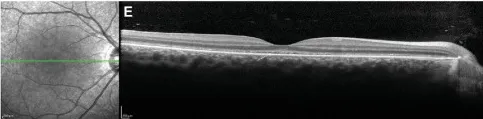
Fundus photography, fundus autofluorescence, and optical coherence scanning images (OCT) of the patient's retina. Fundus autofluorescence of right eye.
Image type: ophthalmic_imaging (oct)